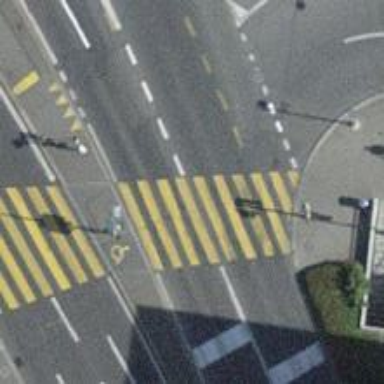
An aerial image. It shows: Crossing with zebra markings controlled by traffic signals.